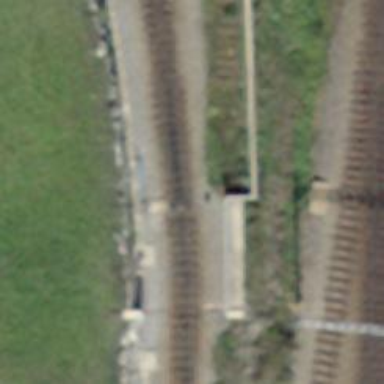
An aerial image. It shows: Railway switch.